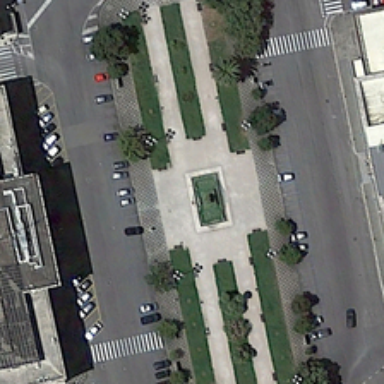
The rectangle square with some rows of lawns is in the middle of the raods .